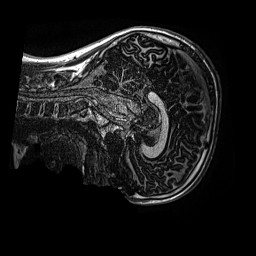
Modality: MP2RAGE
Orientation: sagittal
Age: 12
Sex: male
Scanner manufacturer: siemens
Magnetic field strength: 3 T
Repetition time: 4 s
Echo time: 0.00299 s